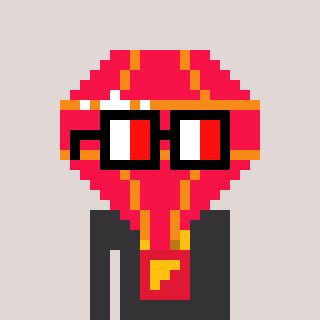
a pixel art character with square glasses with black frames and red eyes, a red diamond-shaped head and a grayscale-colored body on a warm background